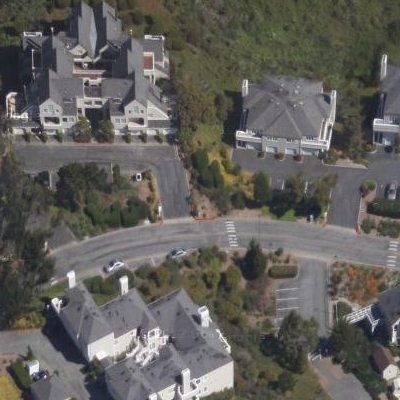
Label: fResident